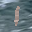
Label: 1